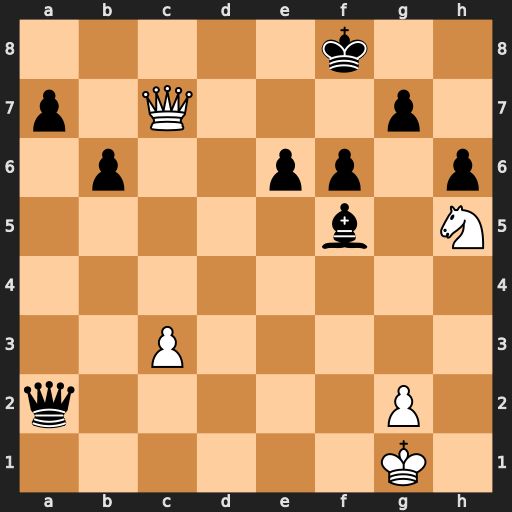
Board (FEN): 5k2/p1Q3p1/1p2pp1p/5b1N/8/2P5/q5P1/6K1
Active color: w
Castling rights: -
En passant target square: -
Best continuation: Qxg7+ Ke8 Nxf6+ Kd8 Qd7#